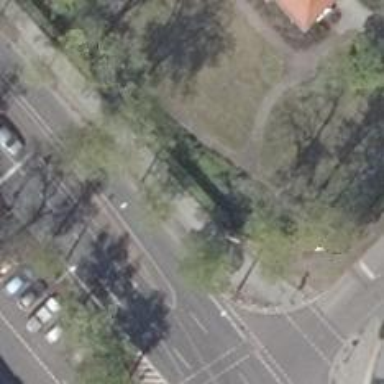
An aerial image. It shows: Row of deciduous broadleaved trees along the street.